Question: I want to trigger a method via button but I have a little rounting issue.
Here is my view code :
'''
<% @orders.each do |order| %>
<% if order.confirm == true %>
<tr class="confirmed">
<% else %>
<tr class="not_confirmed">
<% end %>
<td><%= order.name %></td>
<td><%= order.address %></td>
<td><%= order.email %></td>
<td><%= order.pay_type %></td>
<td><%= link_to 'Show', order %></td>
<td><%= link_to 'Edit', edit_order_path(order) %></td>
<td><%= button_to "Confirm payment", :controller => :orders, :action => :confirm %></td>
'''
Here is method definition from controller :
'''
def confirm
@order = Order.find(params[:id])
@order.confirm = true
end
'''
And here from routes.rb:
'''
resources :orders do
put :confirm, :on => :collection
end
'''
When i press button i got error
In addition i paste screen from rake:routes

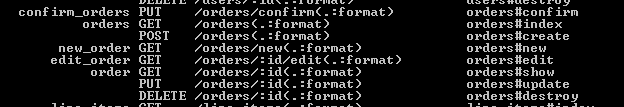
Answer: Watch <URL> There is a difference between POST and PUT request.
In your routes, you define PUT route. And your request is POST - that's why it does not work.
If you want to stay with PUT, try this:
'''
<%= button_to "Confirm payment", :controller => :orders, :action => :confirm, :method => :put %>
'''